Question: I am having trouble figuring out how to import (replicate) my neo4j graph from Heroku (<URL> to my local neo4j instance.
The steps I do now:
1. Create a backup of my Heroku neo4j database via neo4j dashboard
2. Download the backup zip file and unzip it
3. Stop the local neo4j server via rake neo4j:stop ( I' am using rails and this wonderful gem https://github.com/maxdemarzi/neography)
4. Delete everything in my neo4j/data folder and replace it with the content of the folder I extracted from the backup zip file
5. Start the local neo4j server
Then if I visit localhost:7474 (my local neo4j web admin) and query for number of nodes, I get 1 node (root). So my database is still empty, I should have around 1000 nodes. What am I doing wrong ?
This is the list of files I get from Heroku that I copy to data folder. Shouldn't there also be a graph.db folder included in the backup ?

Is there any other way to import neo4j database from Heroku to local machine ?
Version of my neo4j instance is 1.8.1, I believe the Heroku version is the same.
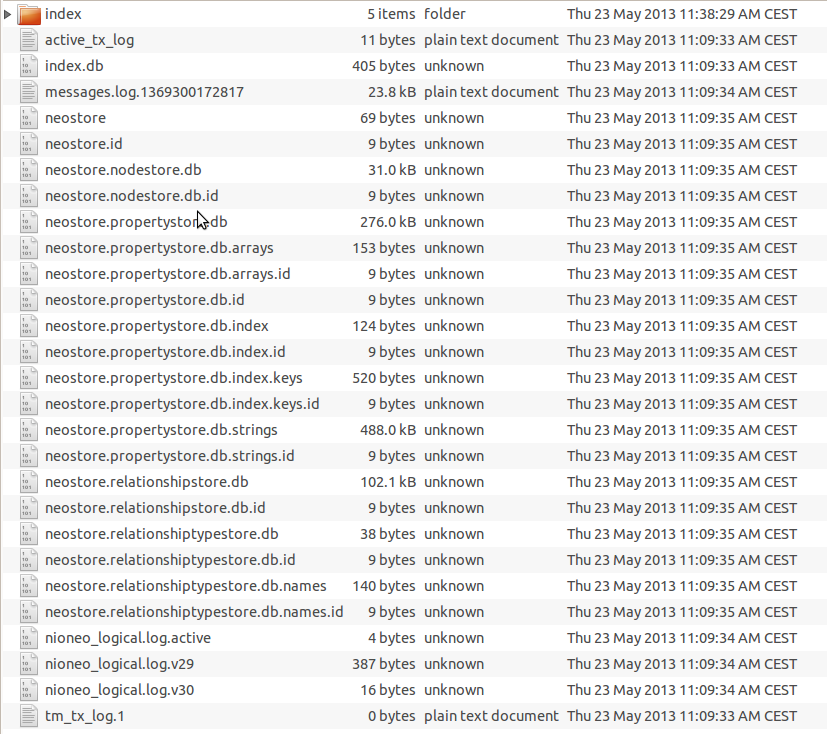
Answer: You're wrong in step 4. You need to clear 'data/graph.db' and unzip the heroku backup there. Also make sure that you do not run a older version locally than on Heroku.